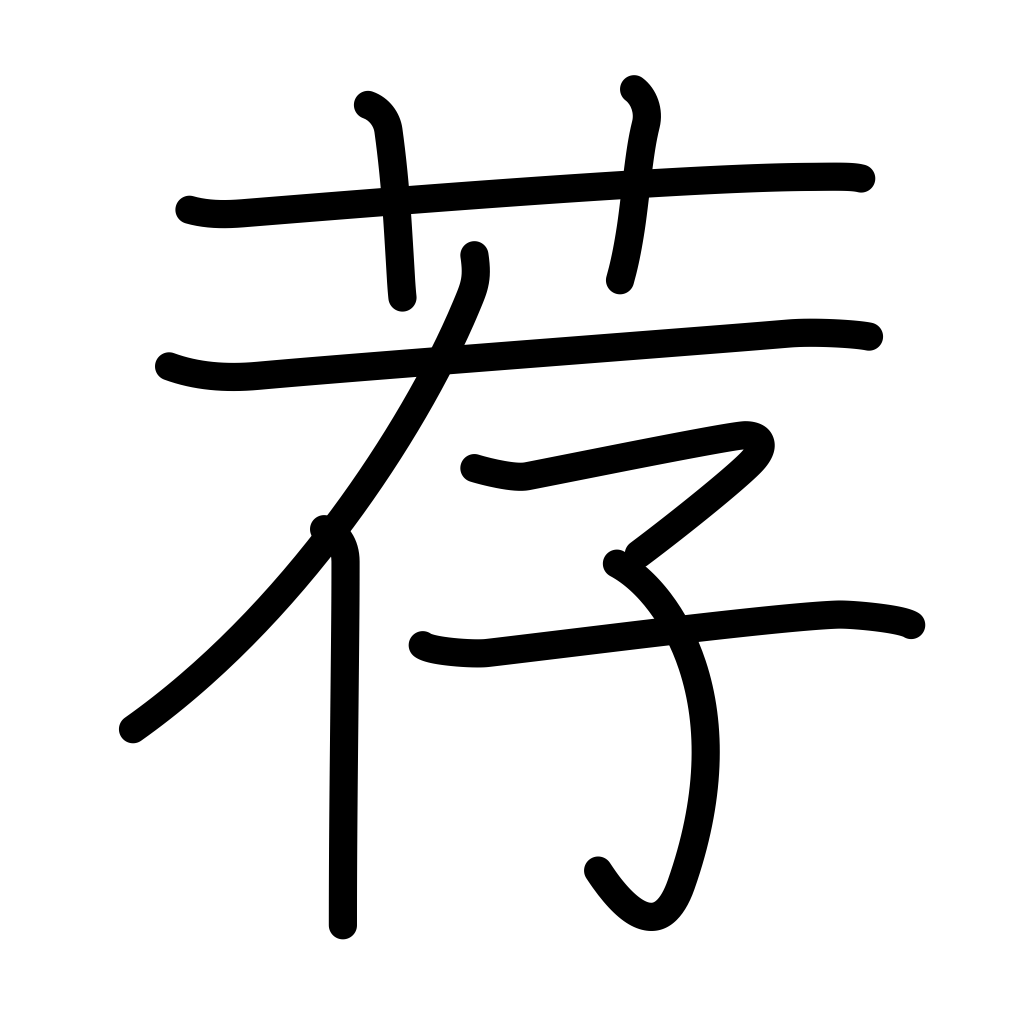
Meaning: mat, repeatedly